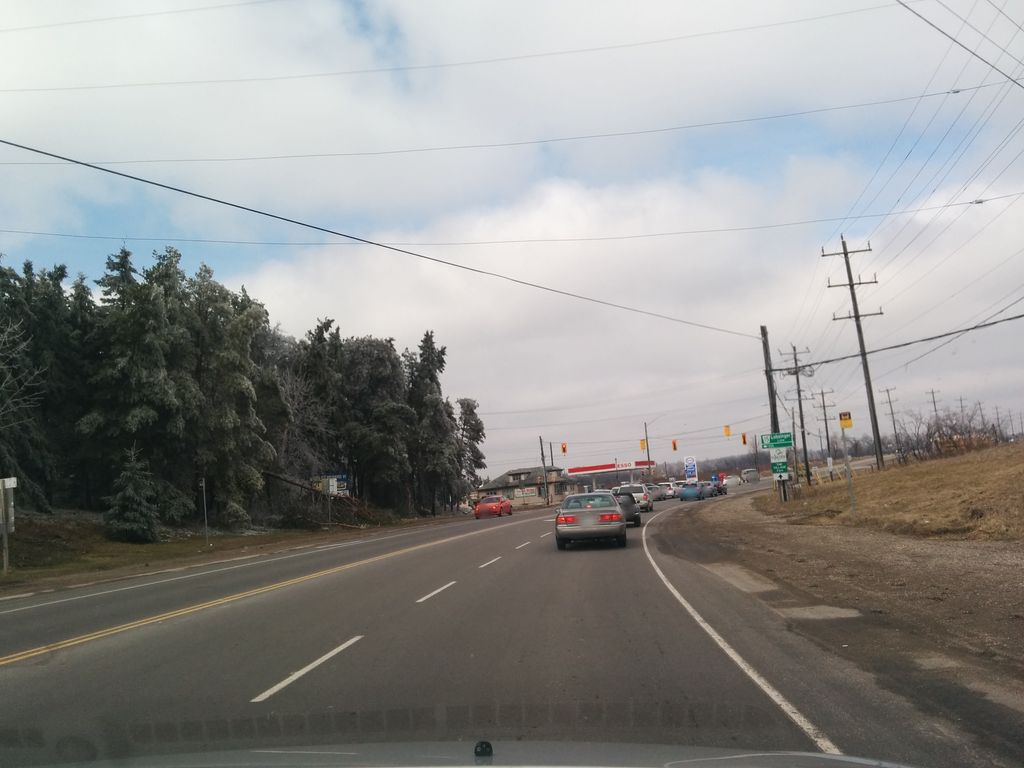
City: kitchener-waterloo